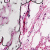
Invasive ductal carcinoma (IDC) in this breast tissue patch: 0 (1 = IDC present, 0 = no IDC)